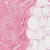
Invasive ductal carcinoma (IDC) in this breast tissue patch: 0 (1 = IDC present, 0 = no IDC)